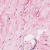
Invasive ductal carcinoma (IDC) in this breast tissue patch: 0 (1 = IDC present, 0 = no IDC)